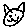
Label: cat